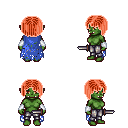
a pixel art fantasy rpg character, female body template, orc, green skin, blue tattered cape, metal pants, red pageboy hairstyle, white cloth bracers, dagger, four views (front, back, left, right), 2x2 character sprite sheet, small pixel art, hard edges, no anti-aliasing